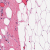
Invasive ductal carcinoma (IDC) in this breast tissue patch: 0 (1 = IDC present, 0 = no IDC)